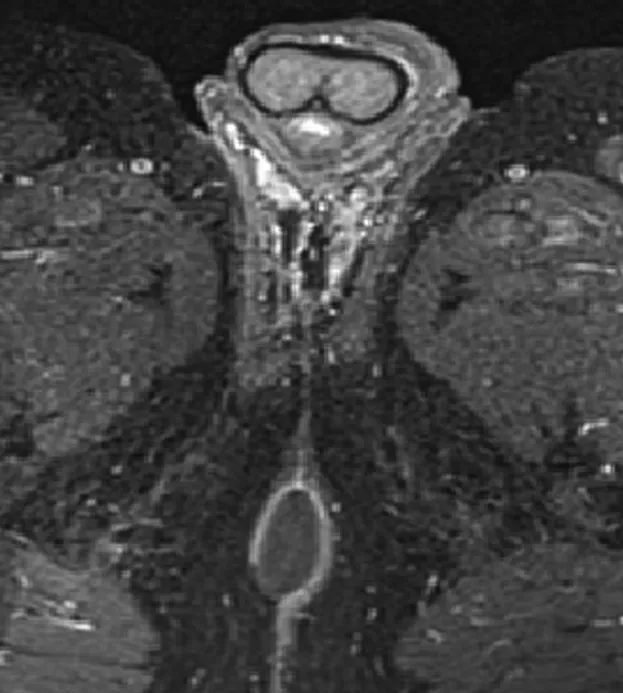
: Pelvic MRI images.
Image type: radiology (mri)